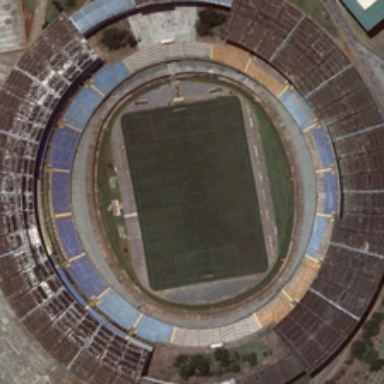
A football field is in middle of an oval old stadium .